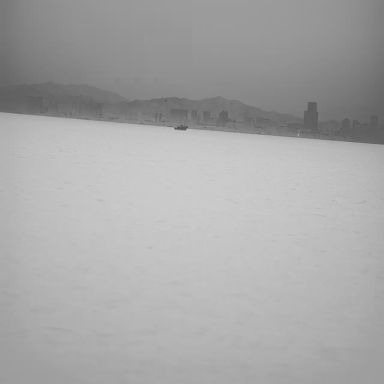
There is a bulk_carrier in the infrared image.